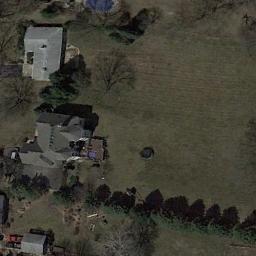
Label: residential